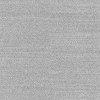
Atmospheric dust classification: dusty